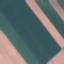
Land use / land cover class: AnnualCrop